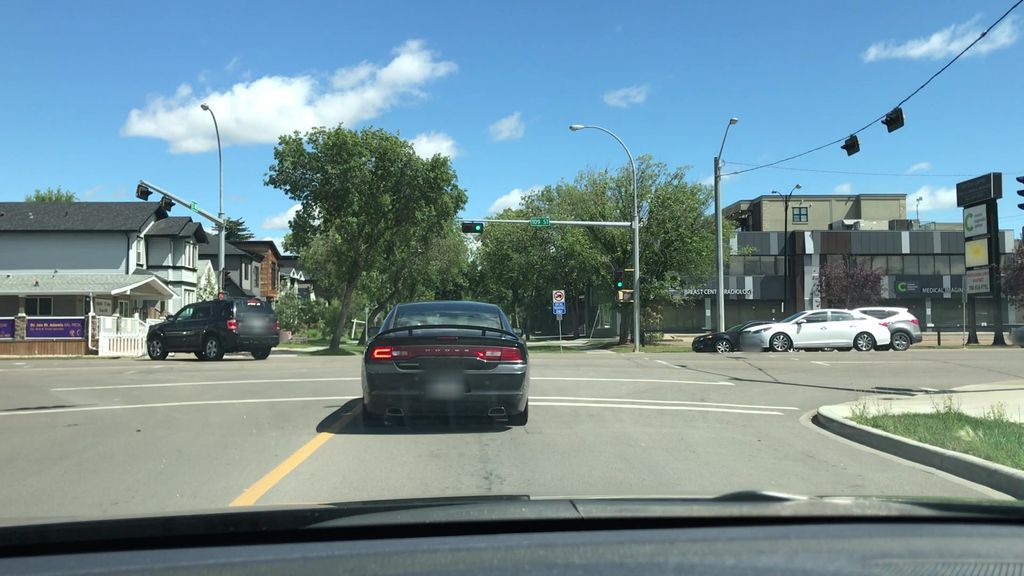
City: edmonton